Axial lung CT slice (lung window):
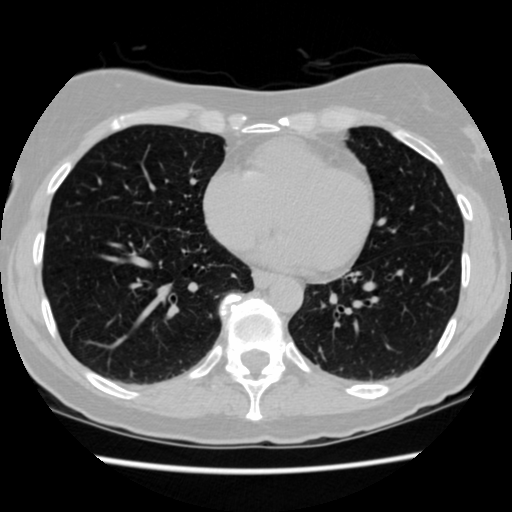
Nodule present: no